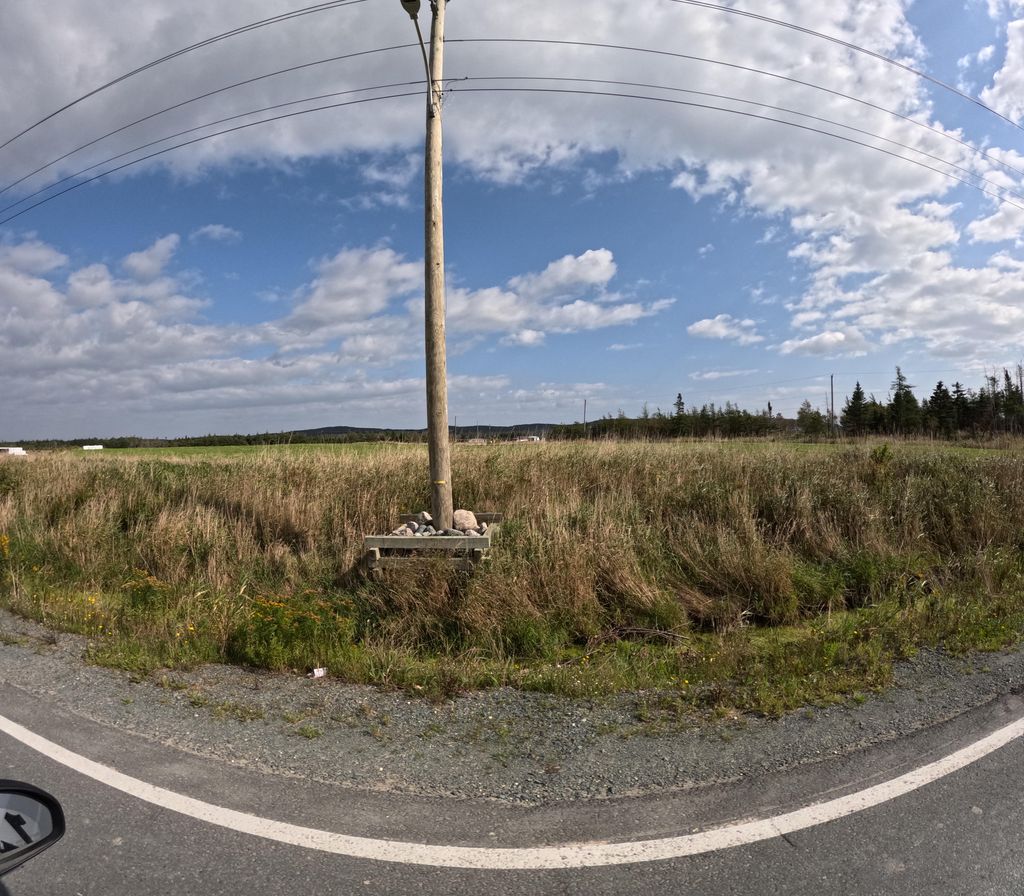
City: st_johns